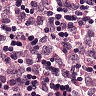
Metastatic tissue present: no